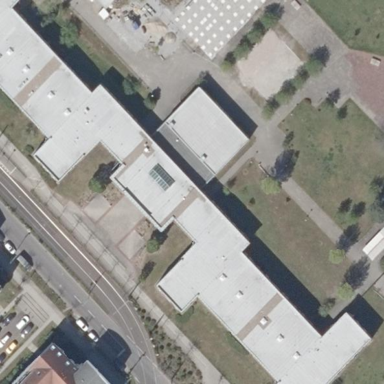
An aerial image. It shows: School building with flat roof.